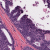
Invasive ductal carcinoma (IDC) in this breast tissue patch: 0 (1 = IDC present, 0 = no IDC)